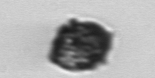
Label: Kryptoperidinium_triquetrum